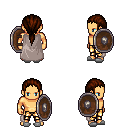
a pixel art fantasy rpg character, male body template, human, tanned skin, gray cape, gold greaves, brown ponytail hairstyle, white slippers, shield, four views (front, back, left, right), 2x2 character sprite sheet, small pixel art, hard edges, no anti-aliasing